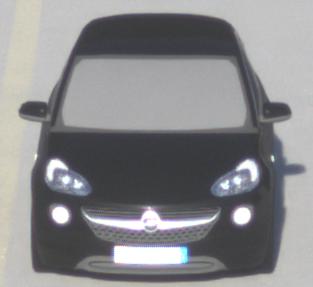
Make: Opel
Model: ADAM 1.2
Detailed model: ADAM
Model produced from: 2013/01
Model produced until: 2014/11
Doors: 3
Color: black
Road condition: wet road
Daytime: sunrise or sunset
Contrast: medium contrast